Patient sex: M
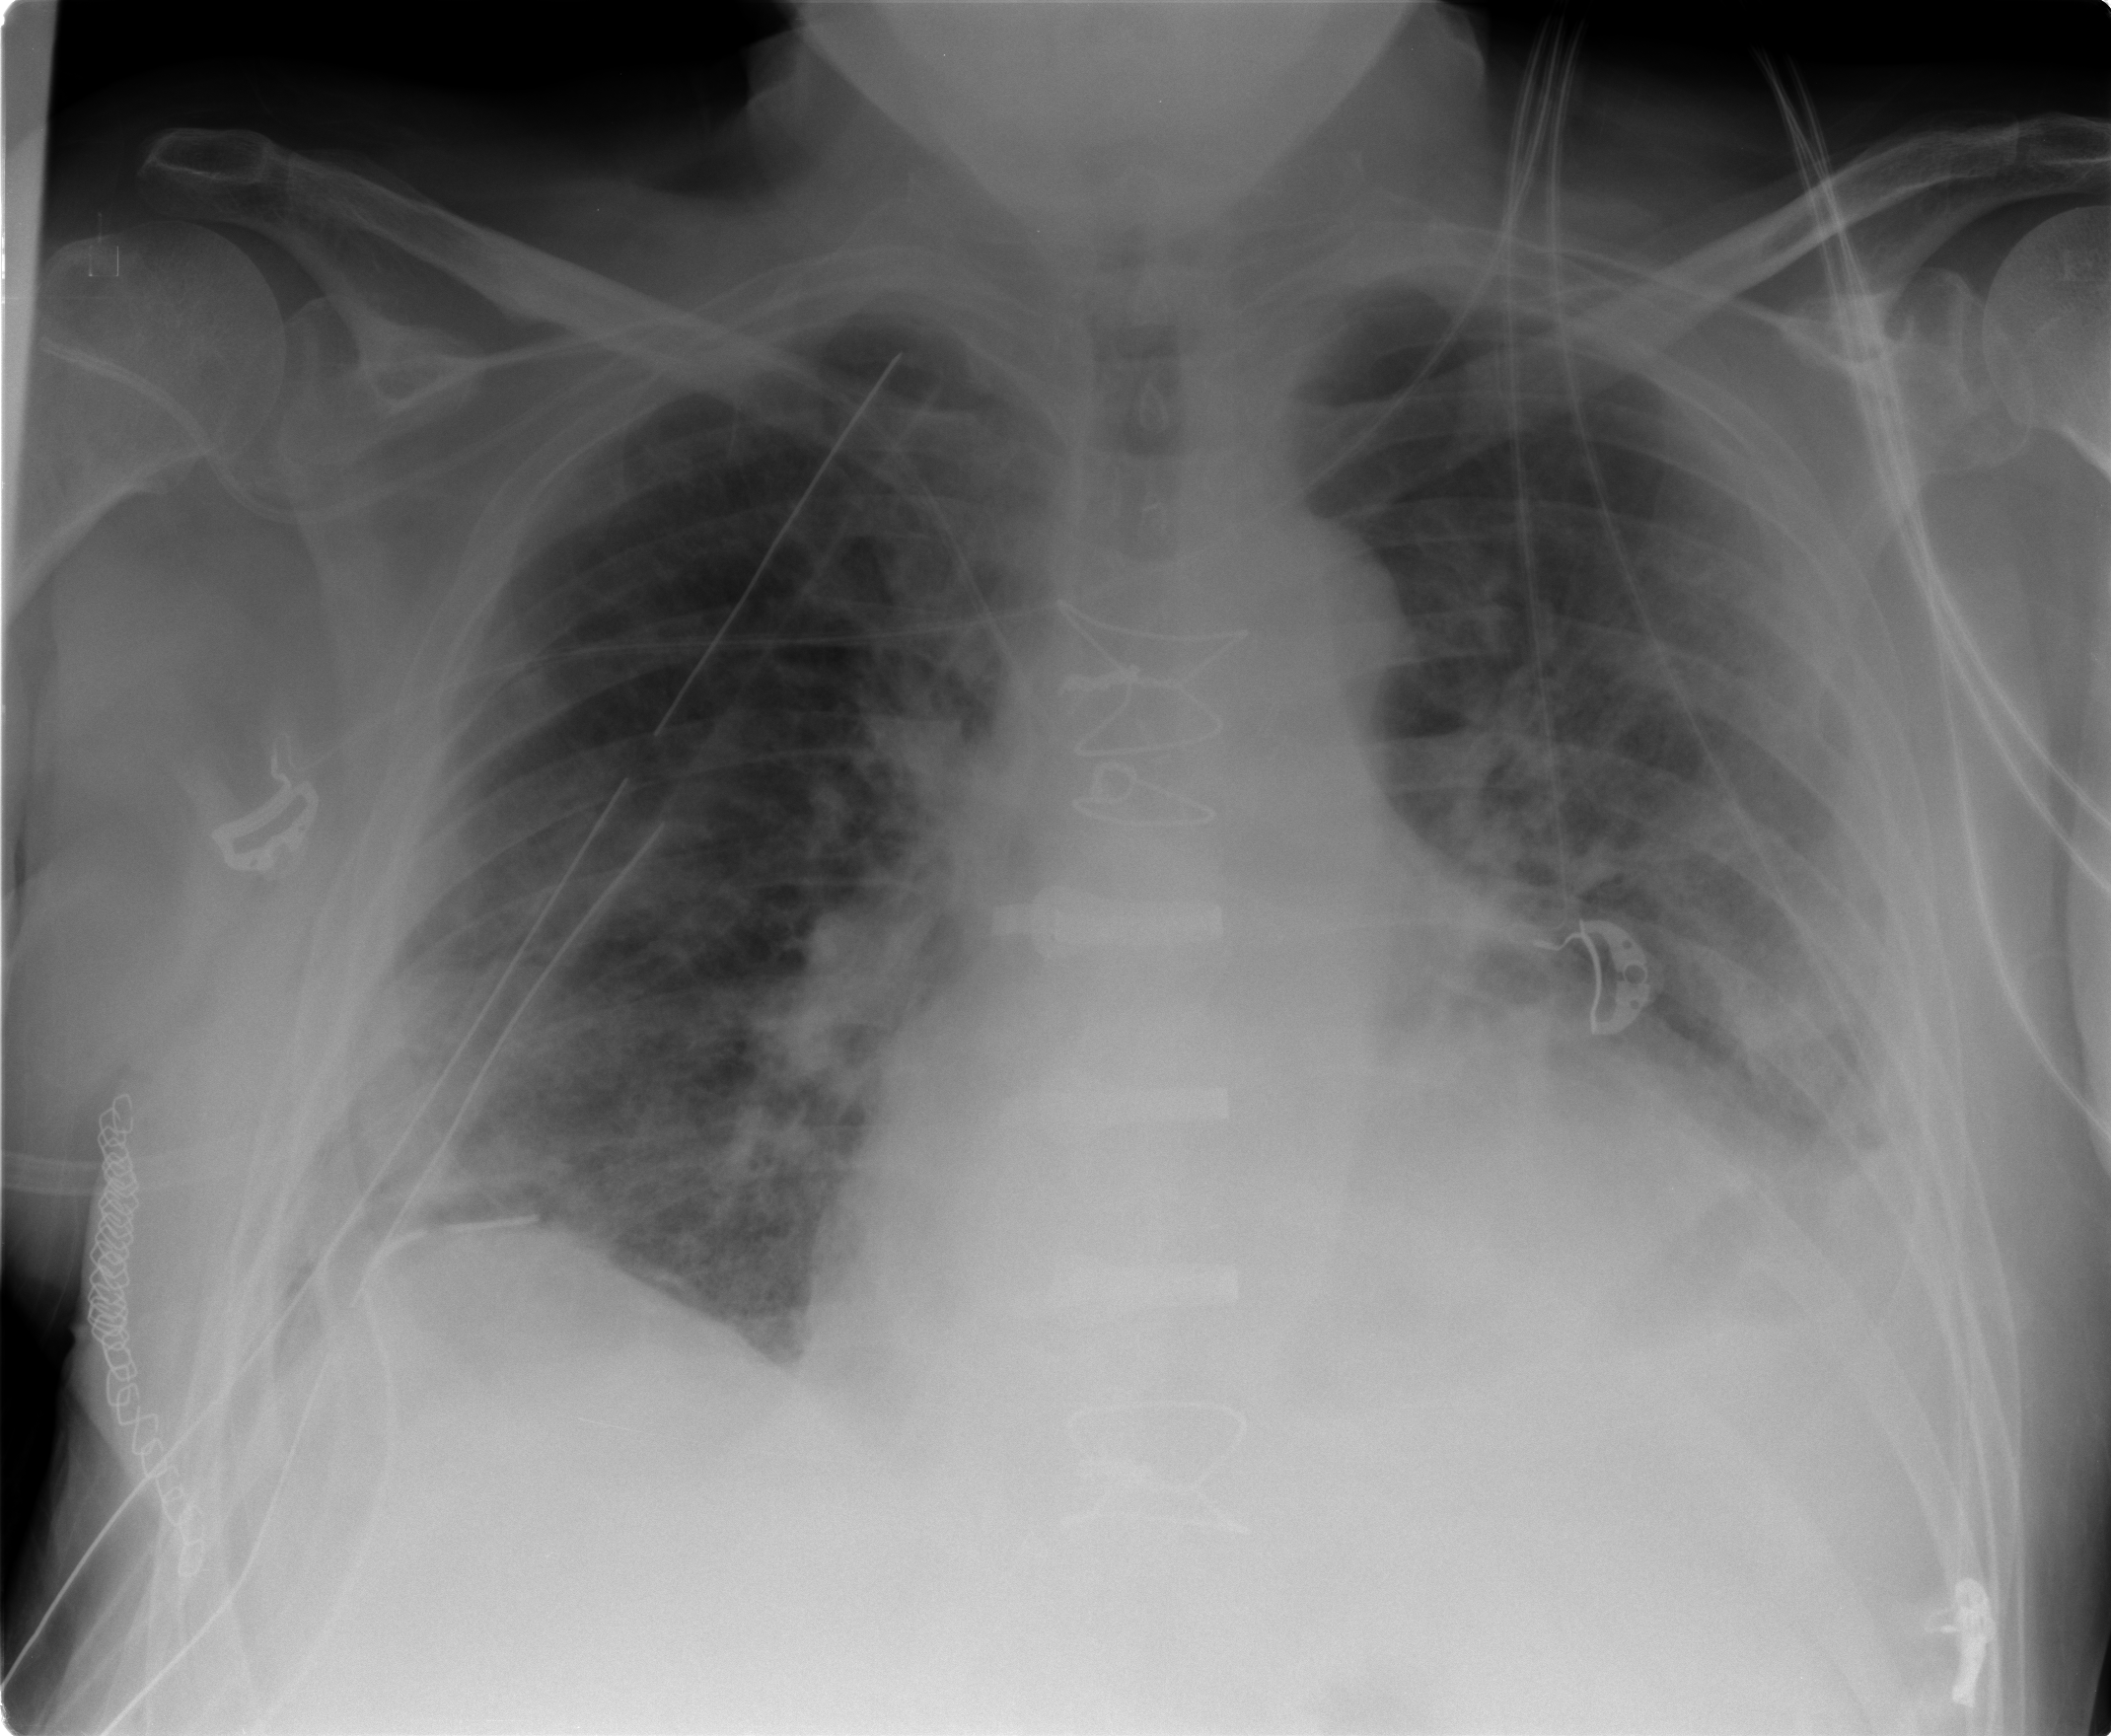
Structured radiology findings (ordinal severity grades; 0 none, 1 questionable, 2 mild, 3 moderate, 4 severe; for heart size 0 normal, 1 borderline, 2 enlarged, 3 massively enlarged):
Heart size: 2
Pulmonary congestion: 3
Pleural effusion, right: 2
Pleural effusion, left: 3
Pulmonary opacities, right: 2
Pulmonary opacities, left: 2
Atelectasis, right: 3
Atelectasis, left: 3